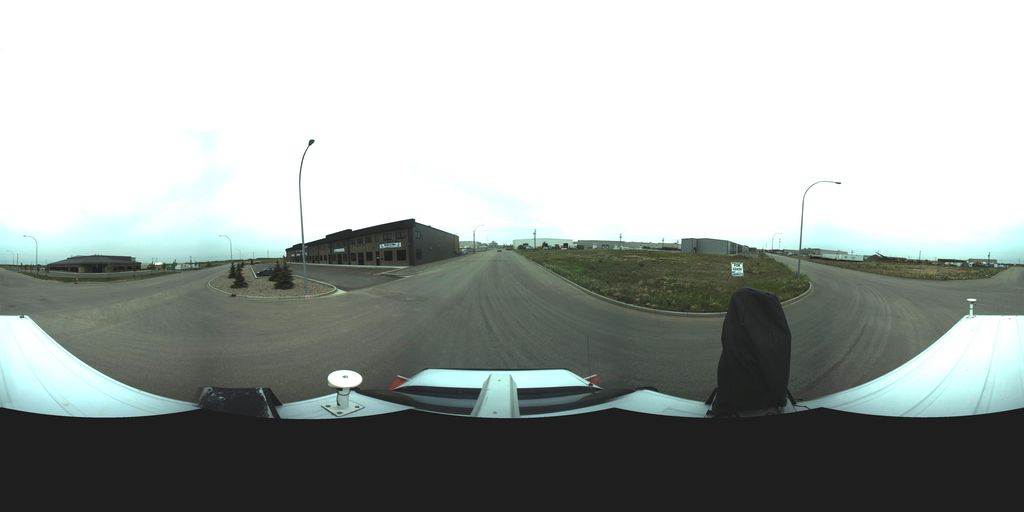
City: saskatoon